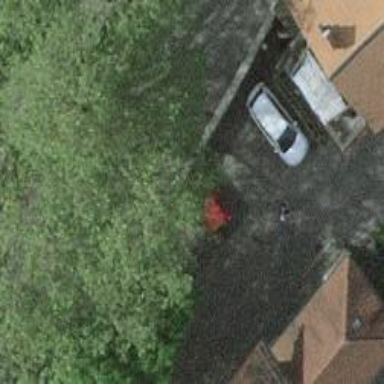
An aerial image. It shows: Car sharing facility.